Field crop: maize
Growth stage: 2
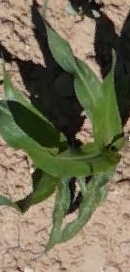
Species: maize